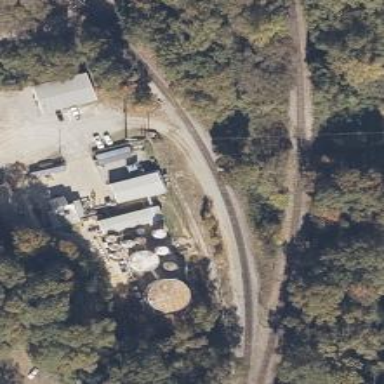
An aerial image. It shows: Rail spur service.